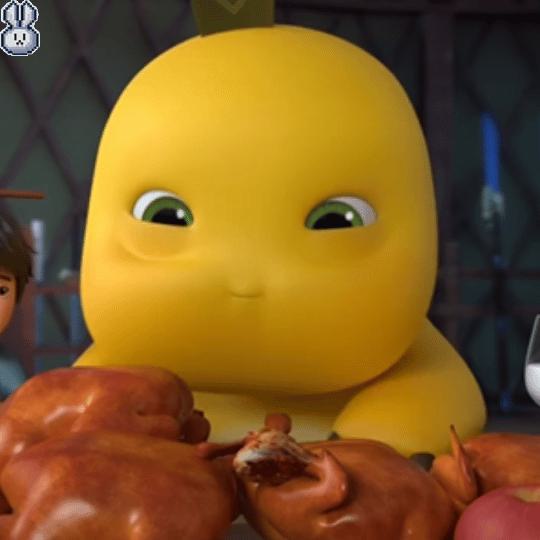
Label: nailong